Question:
I'm starting in Delphi , and creating a program to download ... In which I realize that when I try to download and type a wrong URL and it can not download ... Generates the error Error # 10060 Socket connection Time out ...
I know that this error is generated when it gets too long trying to make a connection to a URL that does not exist ....
'''
E: EIdHTTPProtocolException
'''
he Raises the number 0 (zero ) Error ... it does not exist in HTTP ...
I'm trying to prevent this error appears , it stops trying to access the page ... but I want the response to this error ... and cause it not to appear ....
I believe it is using: 'on E: EIdSocketError the begin' ...
But the program generates error when I try to use : 'undeclared undefined EIdSocketError'
How am by starting in delphi ... I do not know where I'm going wrong ... how to correct this error :
undeclared undefined EIdSocketError
> [ dcc32 Error] Unit1.pas ( 162 ) : E2003 Undeclared identifier: '
EIdSocketError '
'''
except
on E: EIdSocketError do begin
end ;
on E: EIdHTTPProtocolException the
Begin
/ / Handle the error generated
code_erro : = IdHTTP.ResponseCode ;
/ / code_erro : = E.ErrorCode ;
end
end ;
'''
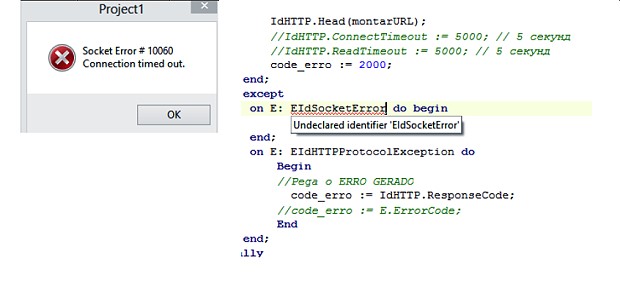
Answer: 'EIdSocketError' is defined in the 'IdStack' unit. You need to add that unit to your 'uses' clause.